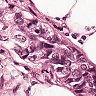
Metastatic tissue present: yes